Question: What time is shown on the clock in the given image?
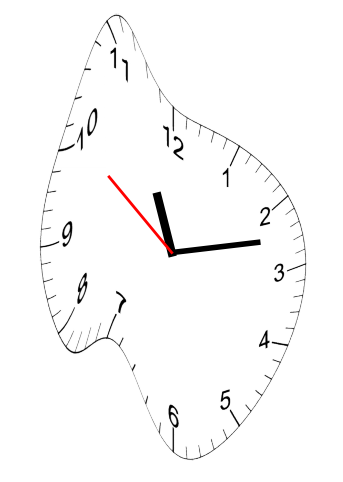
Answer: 11:12:51